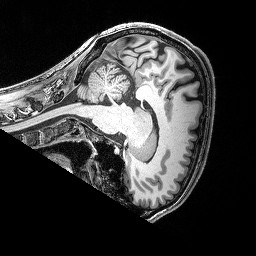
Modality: T1w
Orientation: sagittal
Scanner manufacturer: siemens
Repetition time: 2.25 s
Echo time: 0.00418 s